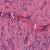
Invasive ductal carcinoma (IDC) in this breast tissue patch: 1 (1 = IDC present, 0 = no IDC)